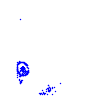
Particle: kaon